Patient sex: M
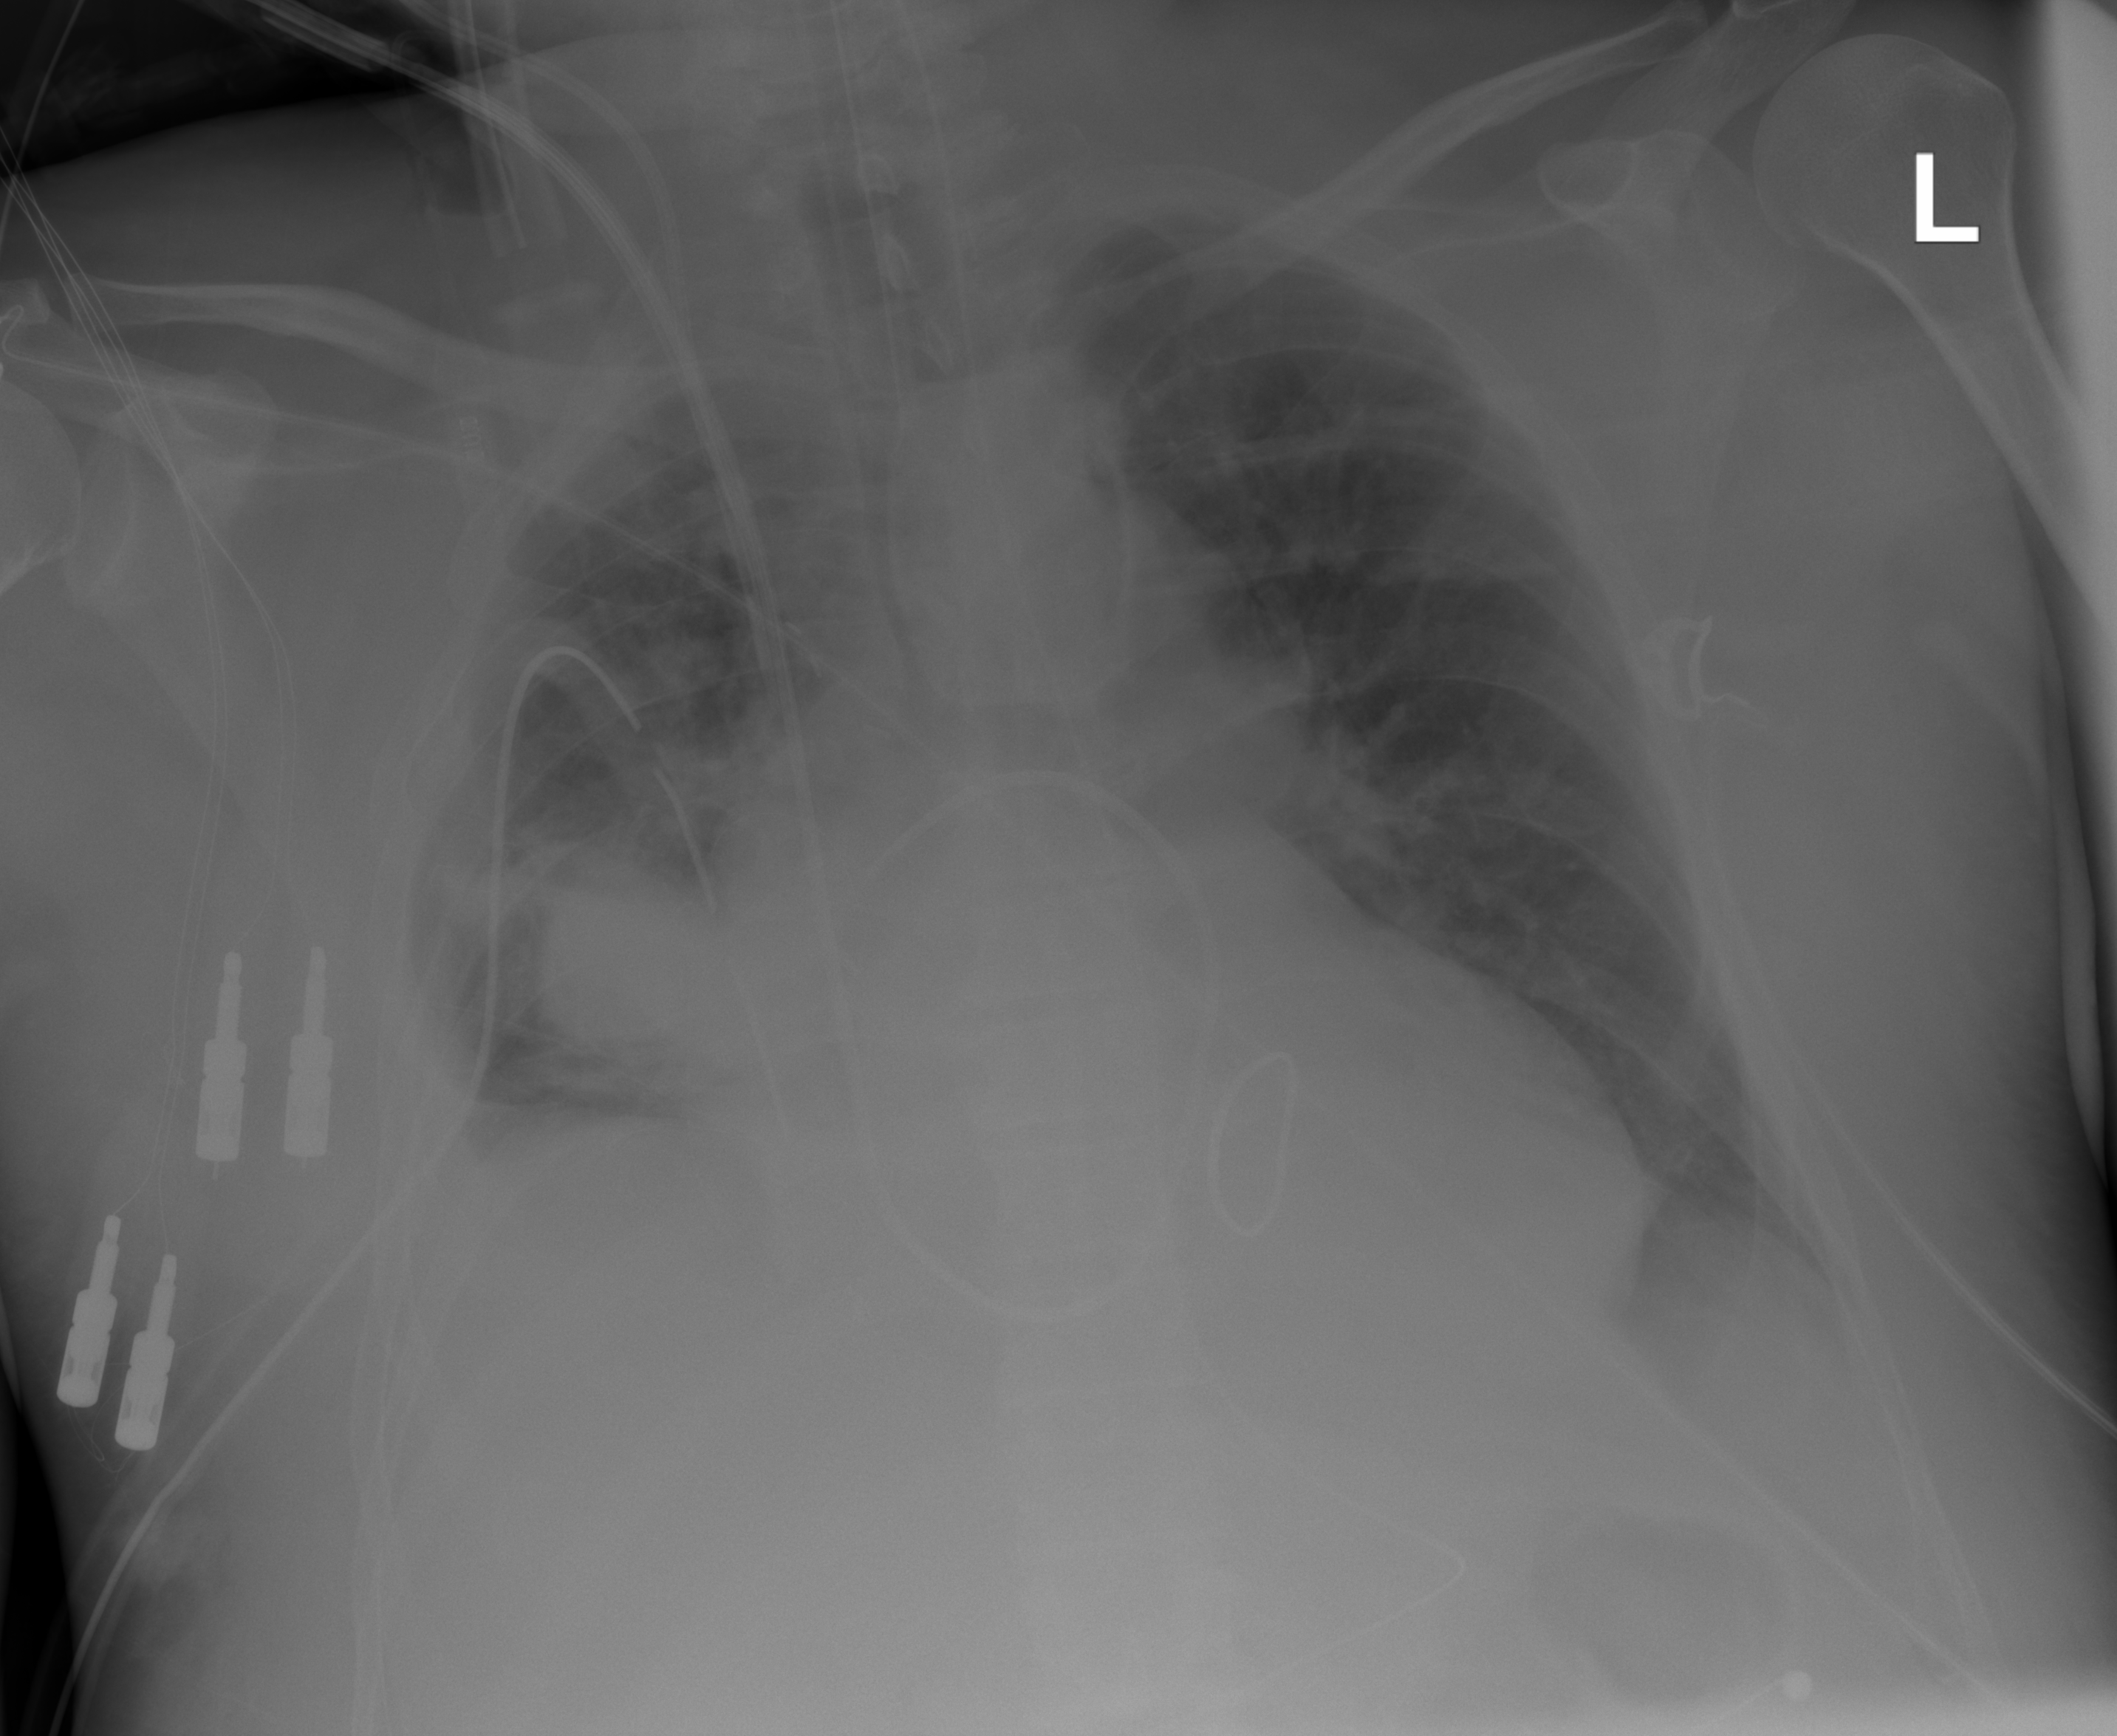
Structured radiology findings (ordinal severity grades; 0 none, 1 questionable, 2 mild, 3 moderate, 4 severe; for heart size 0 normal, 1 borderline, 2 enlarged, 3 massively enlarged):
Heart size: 2
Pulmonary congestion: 0
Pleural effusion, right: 3
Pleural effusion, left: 0
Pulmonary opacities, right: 2
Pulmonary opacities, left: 0
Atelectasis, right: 2
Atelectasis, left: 2